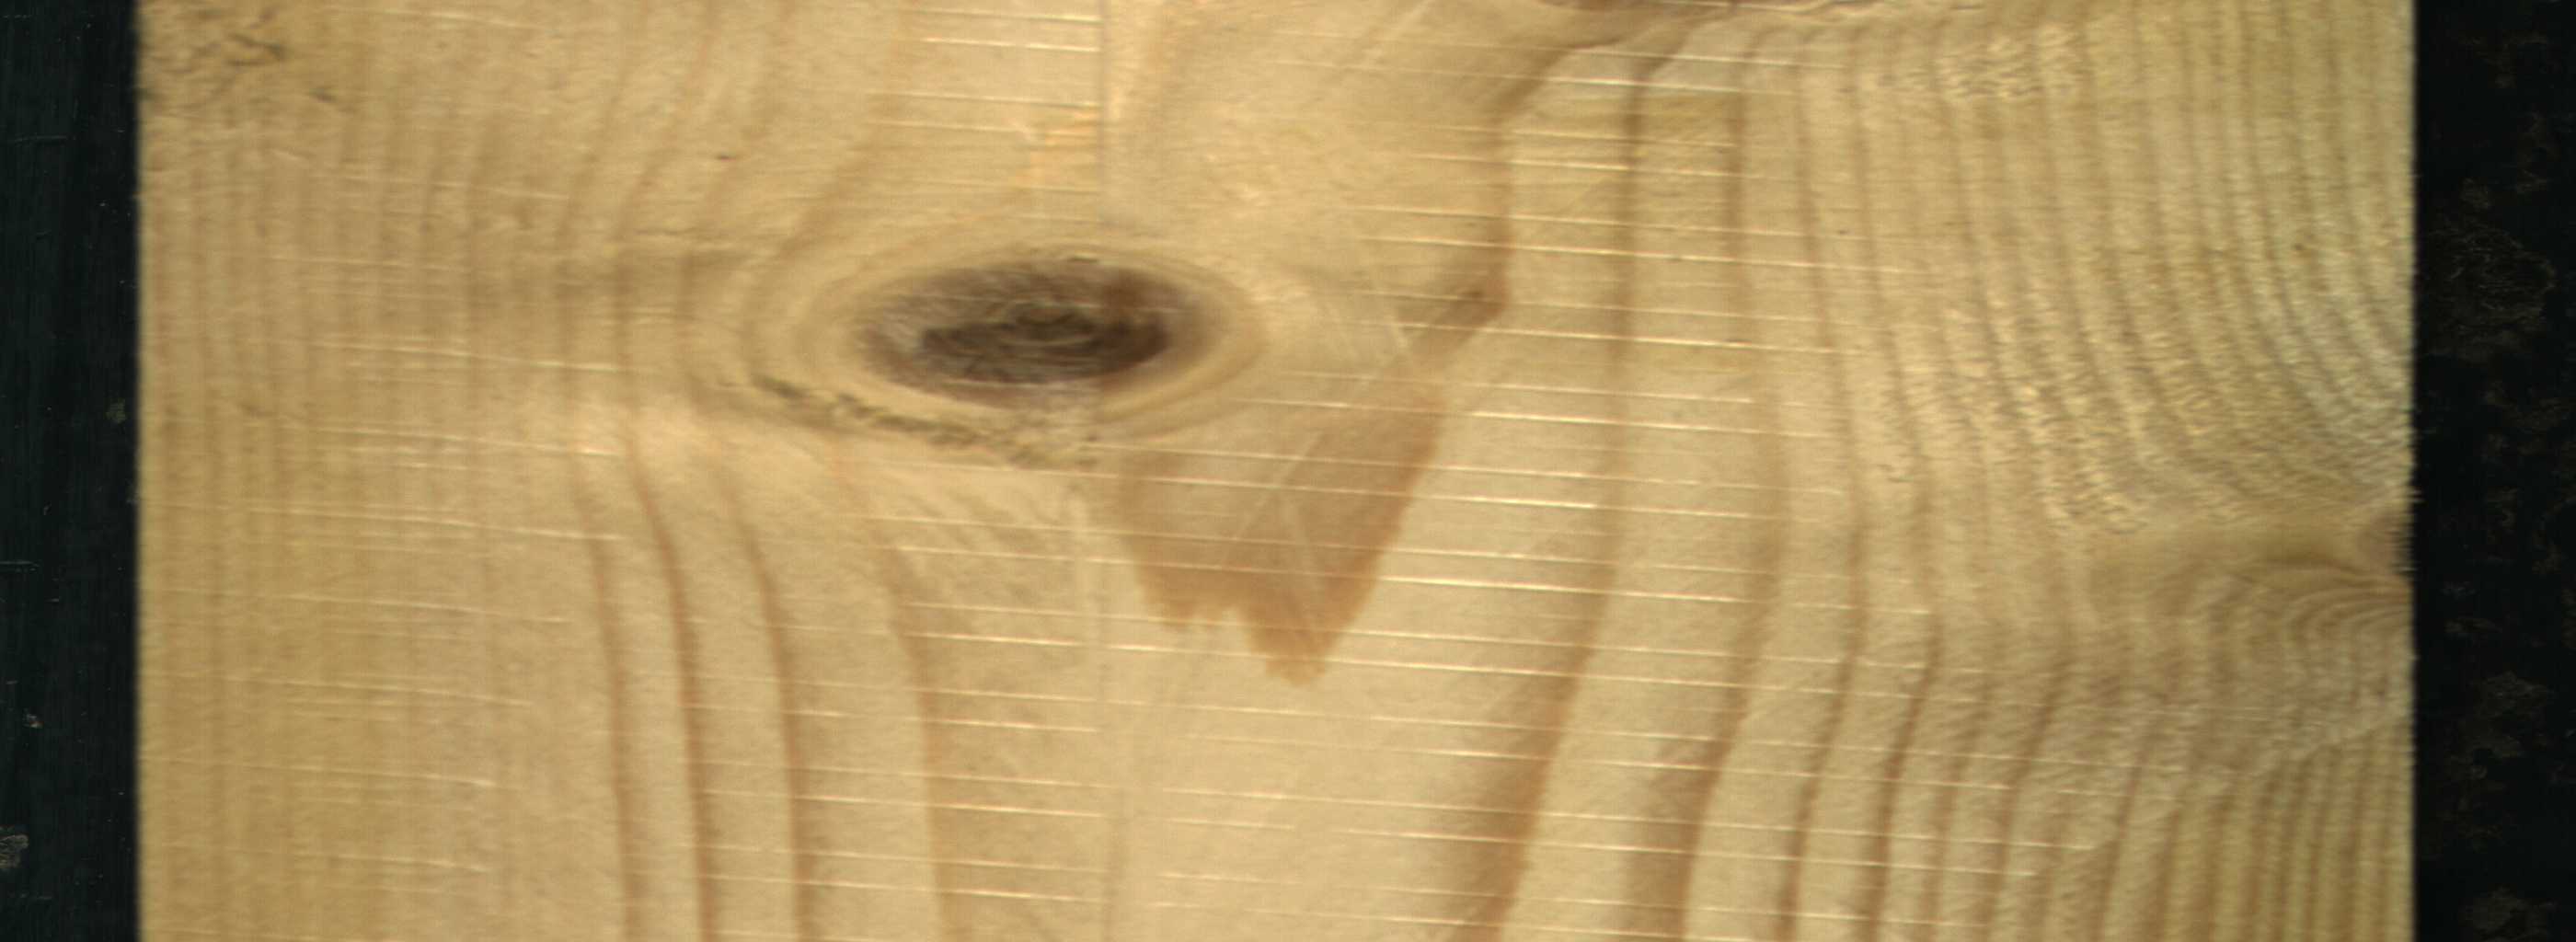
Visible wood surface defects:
Live_Knot